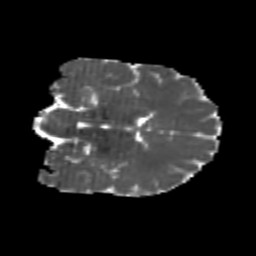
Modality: MD
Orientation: coronal
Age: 21
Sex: male
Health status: healthy
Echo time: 0.074 s